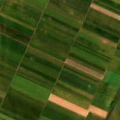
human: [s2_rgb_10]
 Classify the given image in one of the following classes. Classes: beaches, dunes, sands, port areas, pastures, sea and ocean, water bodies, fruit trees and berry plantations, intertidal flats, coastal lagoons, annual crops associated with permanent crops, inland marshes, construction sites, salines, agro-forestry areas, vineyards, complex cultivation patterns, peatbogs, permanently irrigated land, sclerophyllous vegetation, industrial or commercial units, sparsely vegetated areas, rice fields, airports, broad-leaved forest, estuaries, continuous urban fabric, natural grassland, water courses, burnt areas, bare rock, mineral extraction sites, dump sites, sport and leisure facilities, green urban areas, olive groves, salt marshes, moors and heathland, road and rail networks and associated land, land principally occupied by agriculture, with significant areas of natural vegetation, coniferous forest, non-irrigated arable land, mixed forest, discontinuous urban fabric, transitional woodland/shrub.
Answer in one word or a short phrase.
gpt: non-irrigated arable land